Field crop: maize
Growth stage: 2
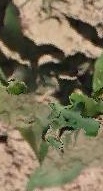
Species: maize